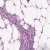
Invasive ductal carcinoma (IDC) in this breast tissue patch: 1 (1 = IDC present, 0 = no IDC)